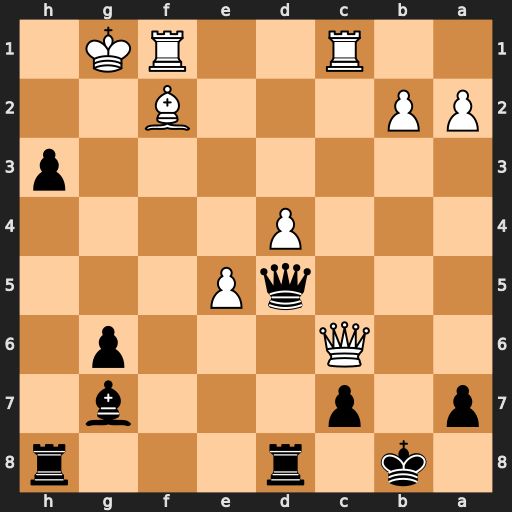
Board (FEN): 1k1r3r/p1p3b1/2Q3p1/3qP3/3P4/7p/PP3B2/2R2RK1
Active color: b
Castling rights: -
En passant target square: -
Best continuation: h2#